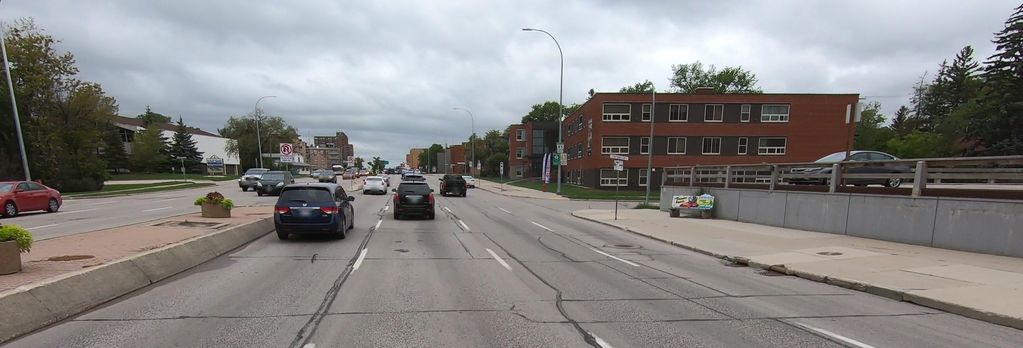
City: winnipeg